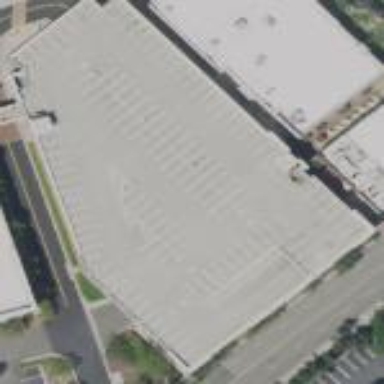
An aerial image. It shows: Multi-storey garage used for parking.